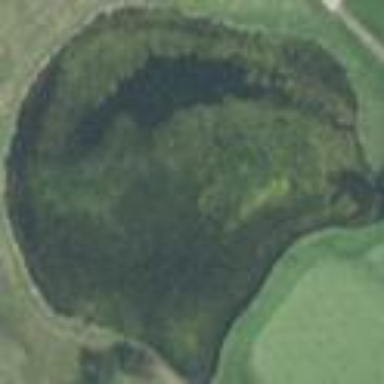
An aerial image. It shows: Picturesque scene of golf course with lateral water hazard.